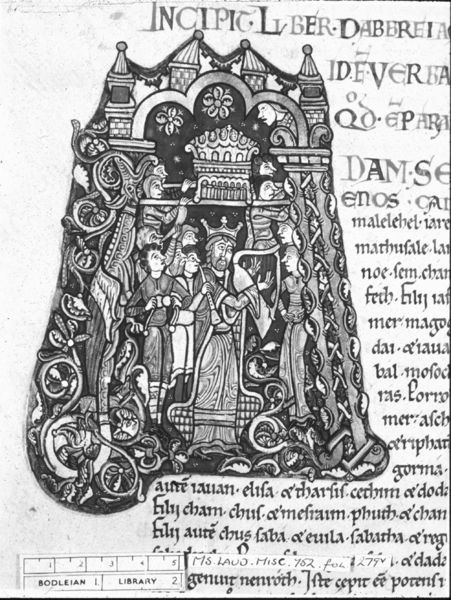
Titel: Giffard Bibel
Institution: Oxford, Bodleian Library
Schlagwörter: menschen, blumen, frau, schmuck, schwarz, weiss, haus, schloss, ornament, bibel, diener, geschichte, rahmen, stehen, tragen, bild, gewand, gold, mantel, musik, krone, engel, ranken, holzschnitt, schrift, bogen, trage, leer, rand, gefolge, kaiser, könig, thron, floral, musizieren, ornamente, verzierung, truhe, buch, burg, kloster, türme, druck, sterne, seite, illustration, text, buchstabe, buchstaben, initiale, rom, buchdruck, buchseite, rolle, fries, pergament, flöte, foliant, jesus, mittelalter, baldachin, bibliothek, heilige, freien, harfe, emblem, david, leier, träger, schatz, zepter, latein, lateinisch, buchmalerei, minne, sänfte, manuskript, bundeslade, roman, bibelseite, library, trääger, captiell, bodeleian, baldaschin